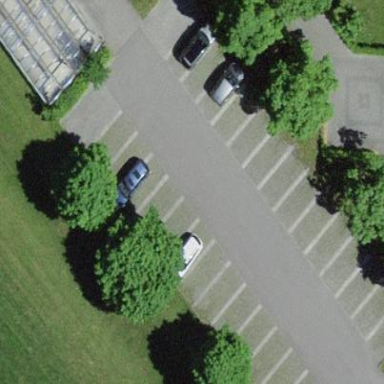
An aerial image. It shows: Parking area with surface.